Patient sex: F
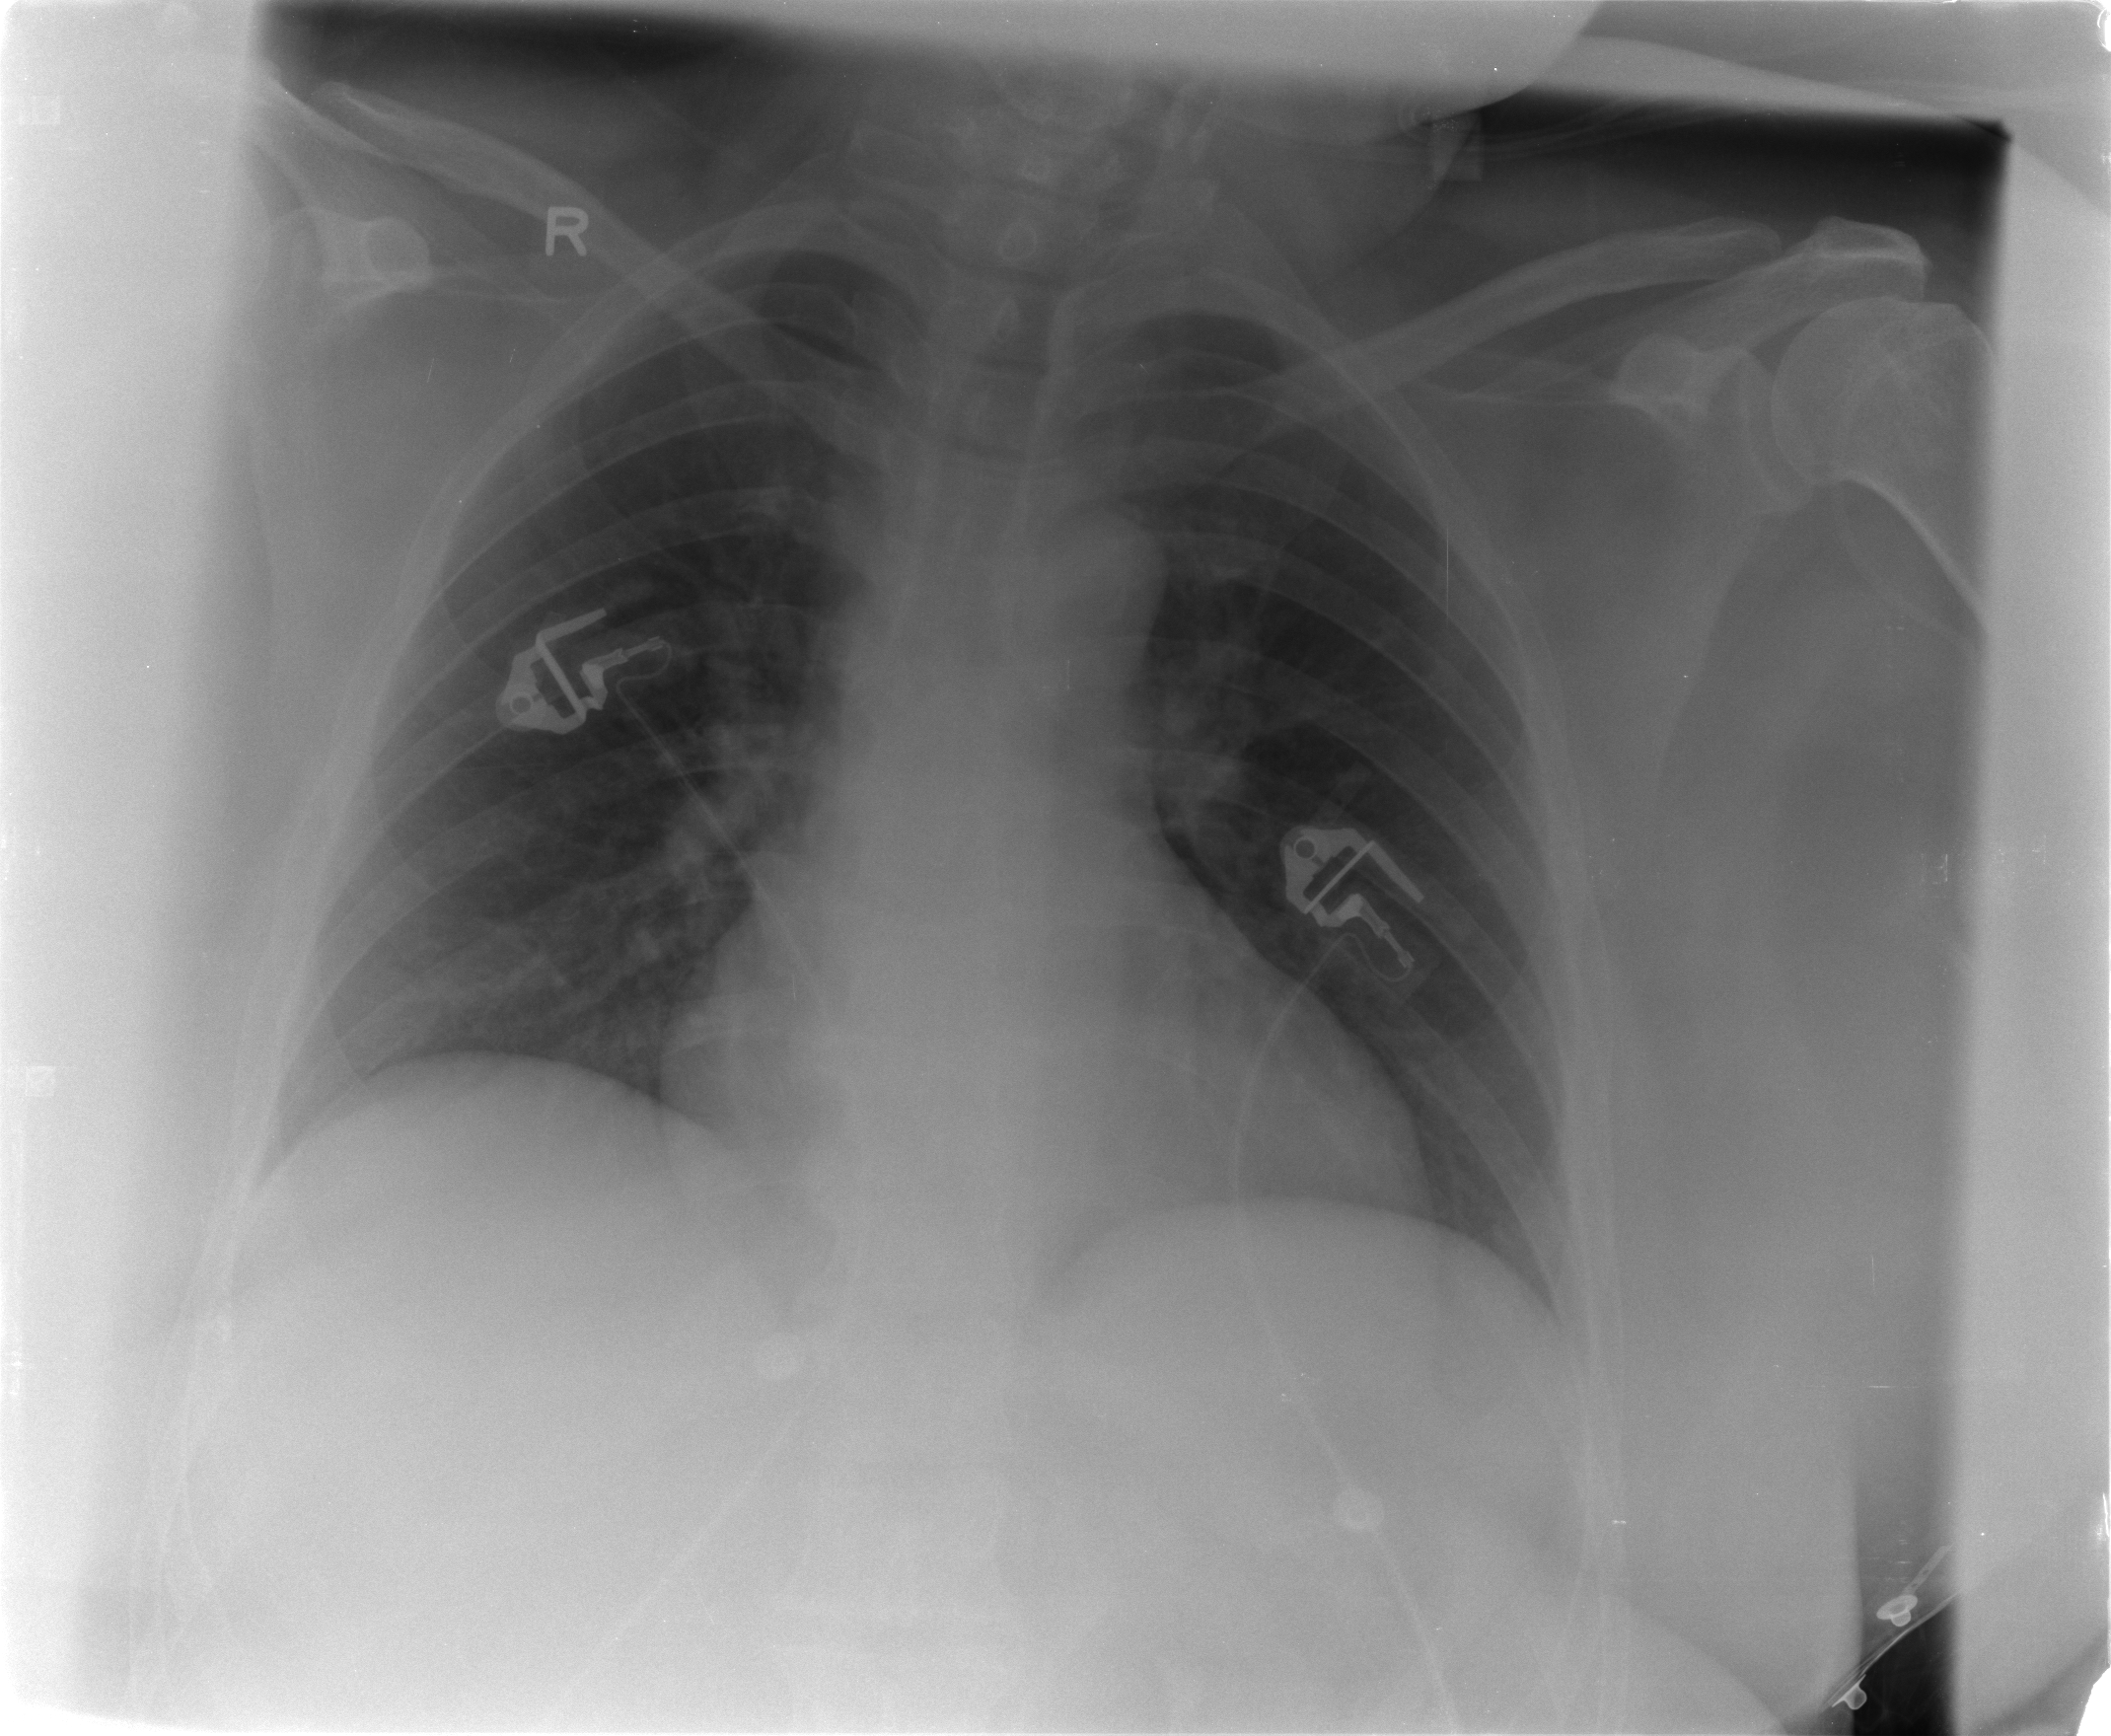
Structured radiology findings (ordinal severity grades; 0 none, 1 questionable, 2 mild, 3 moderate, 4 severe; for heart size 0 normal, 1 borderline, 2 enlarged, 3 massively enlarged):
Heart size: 0
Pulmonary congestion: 0
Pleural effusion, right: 0
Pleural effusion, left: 0
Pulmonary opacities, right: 0
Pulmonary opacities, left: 0
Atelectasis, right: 1
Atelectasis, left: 0